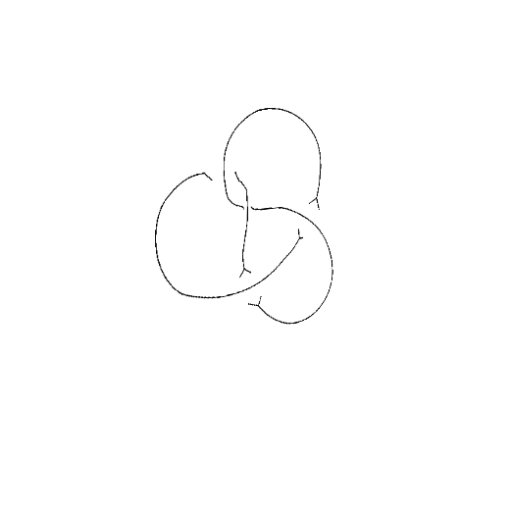
Crossing number: 4